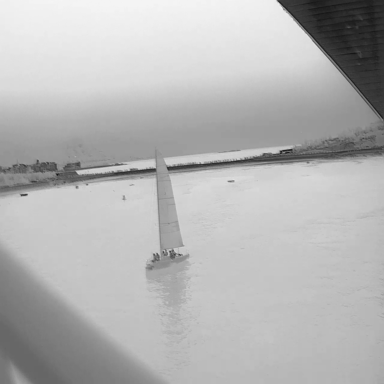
There is a sailboat in the infrared image.